Question: I try to do a custom keyboard, so I have a small buttons and the text doesn't fit in my buttons, but it have a few pixels for it:

Can I increase text container width inside my buttons?
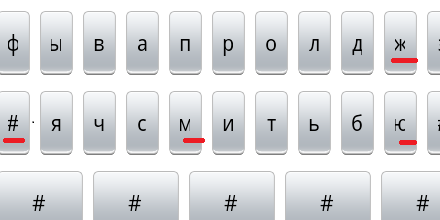
Answer: You can try:
set button Paddings to zero:
'''
button.setPadding(0,0,0,0);
'''
(I dont really know how custom keyboards work but you may try using TextViews instead of Buttons, and you can set your Image or Background to your TextView aswell. Can use pressed states with selectors and etc...)
Or you can make your own class, and @Override their onDraw method to draw your own text(or charachter) for your view.
As far as i know there are no specific methods to increase text container.